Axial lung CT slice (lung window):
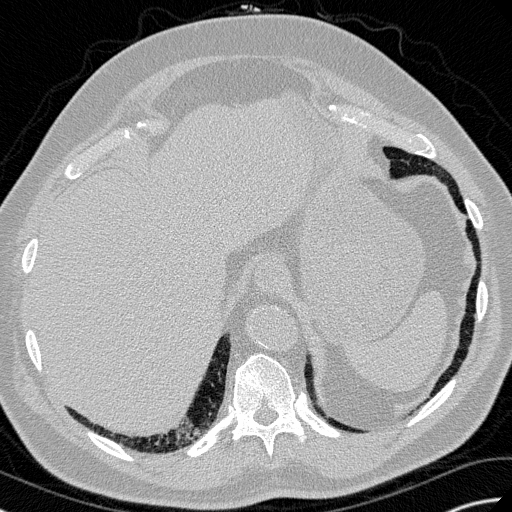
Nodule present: no